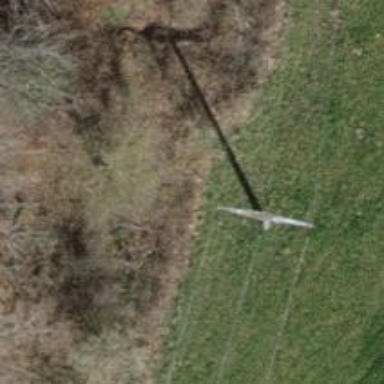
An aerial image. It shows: Concrete power pole.